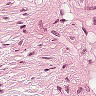
Metastatic tissue present: no